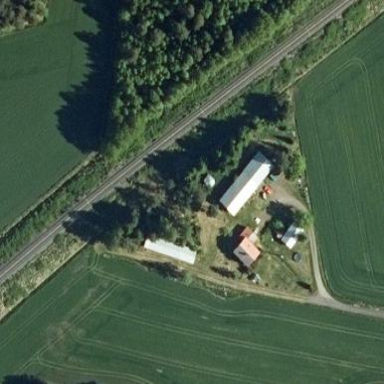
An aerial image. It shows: Farmyard area.